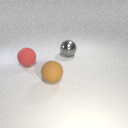
large red rubber sphere to the left of large brown rubber sphere